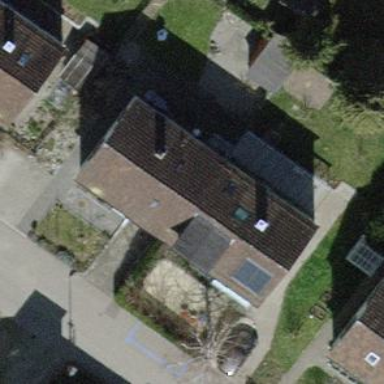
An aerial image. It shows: Semidetached house with gabled roof made of tiles.